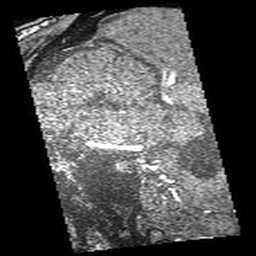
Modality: angio
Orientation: sagittal
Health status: ill
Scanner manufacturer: siemens
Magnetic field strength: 3 T
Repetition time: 0.022 s
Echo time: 0.00359 s